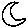
Label: moon